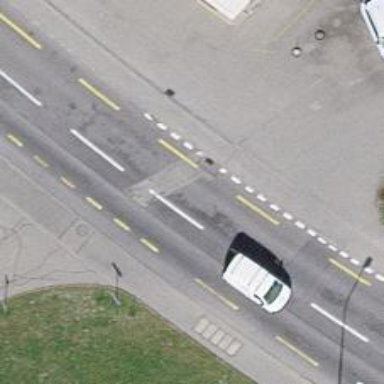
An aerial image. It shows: Tertiary road with lane designated for cyclists on both sides.